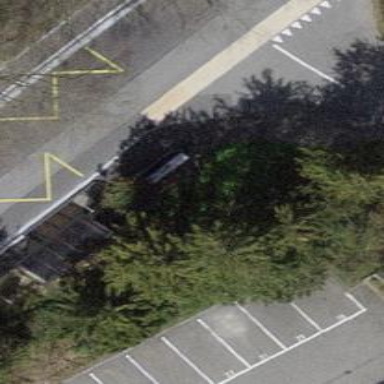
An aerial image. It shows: Platform for public transport on the road.